Frequency: 65000
Velocity: 0,2015
Power: 49,7
Pulse duration: 0,0000001
Pass count: 1
Magnification: 10
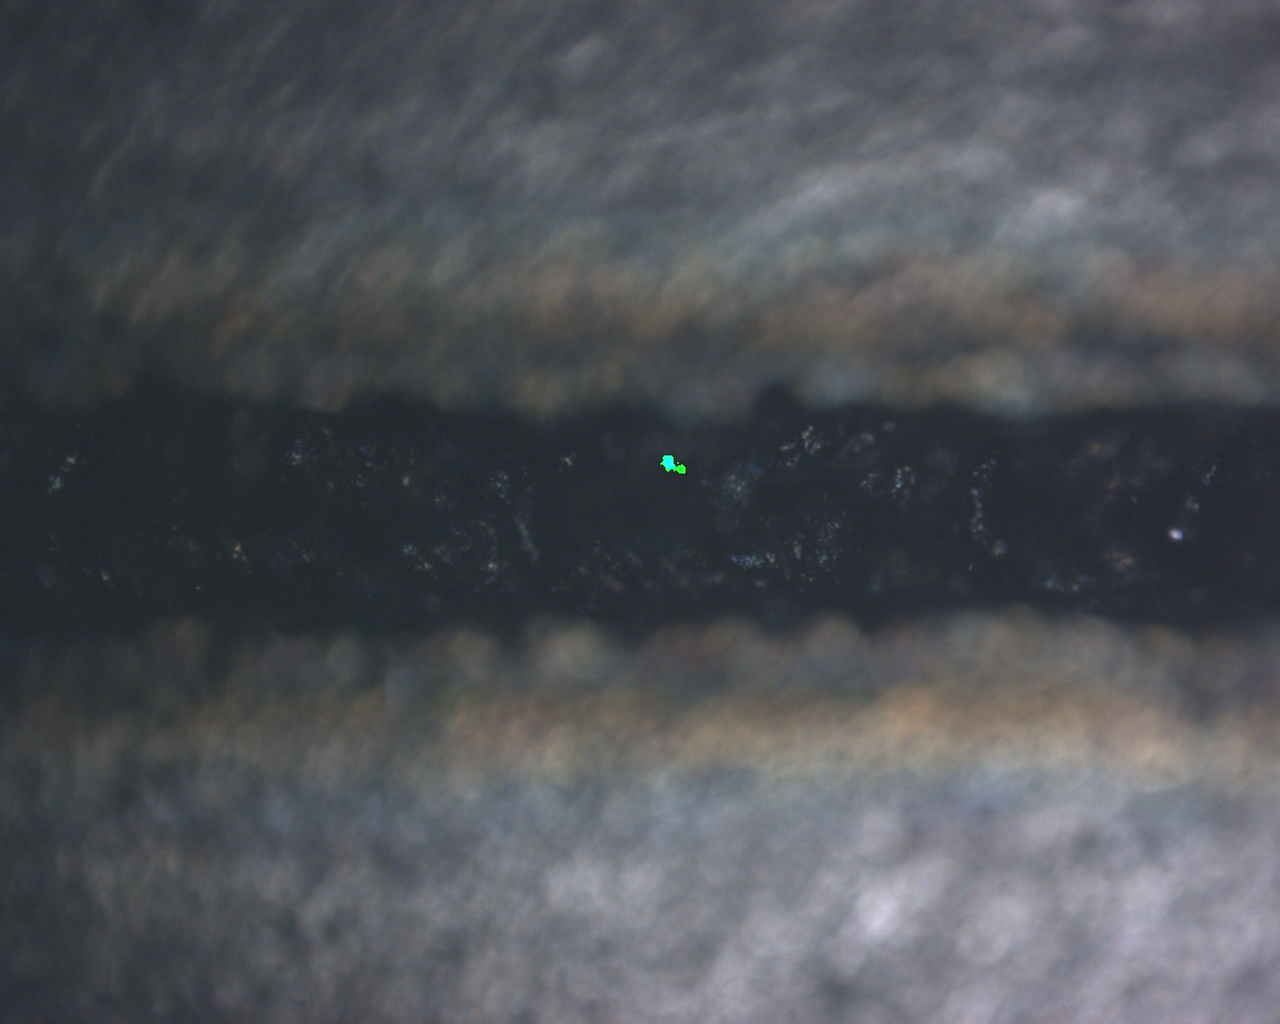
Measured width: 115.15
Other width: 91.8